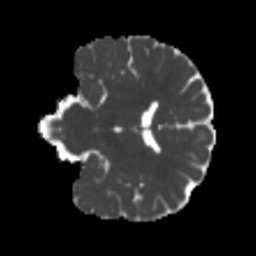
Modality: MD
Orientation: coronal
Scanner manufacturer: siemens
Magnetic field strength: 3 T
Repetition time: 4 s
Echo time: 0.0594 s